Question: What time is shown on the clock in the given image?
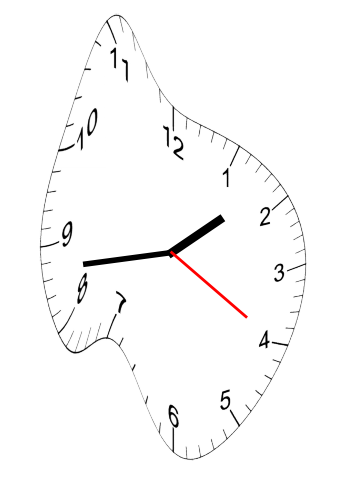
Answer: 01:43:20